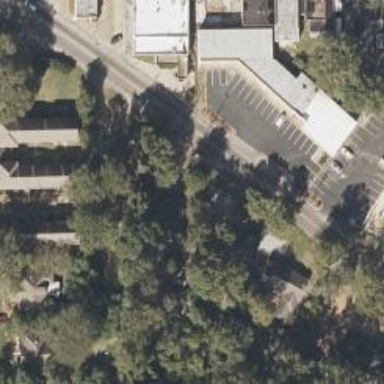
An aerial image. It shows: Asphalt parking area.